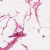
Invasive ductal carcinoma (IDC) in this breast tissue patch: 0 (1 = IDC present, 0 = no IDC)